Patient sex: M
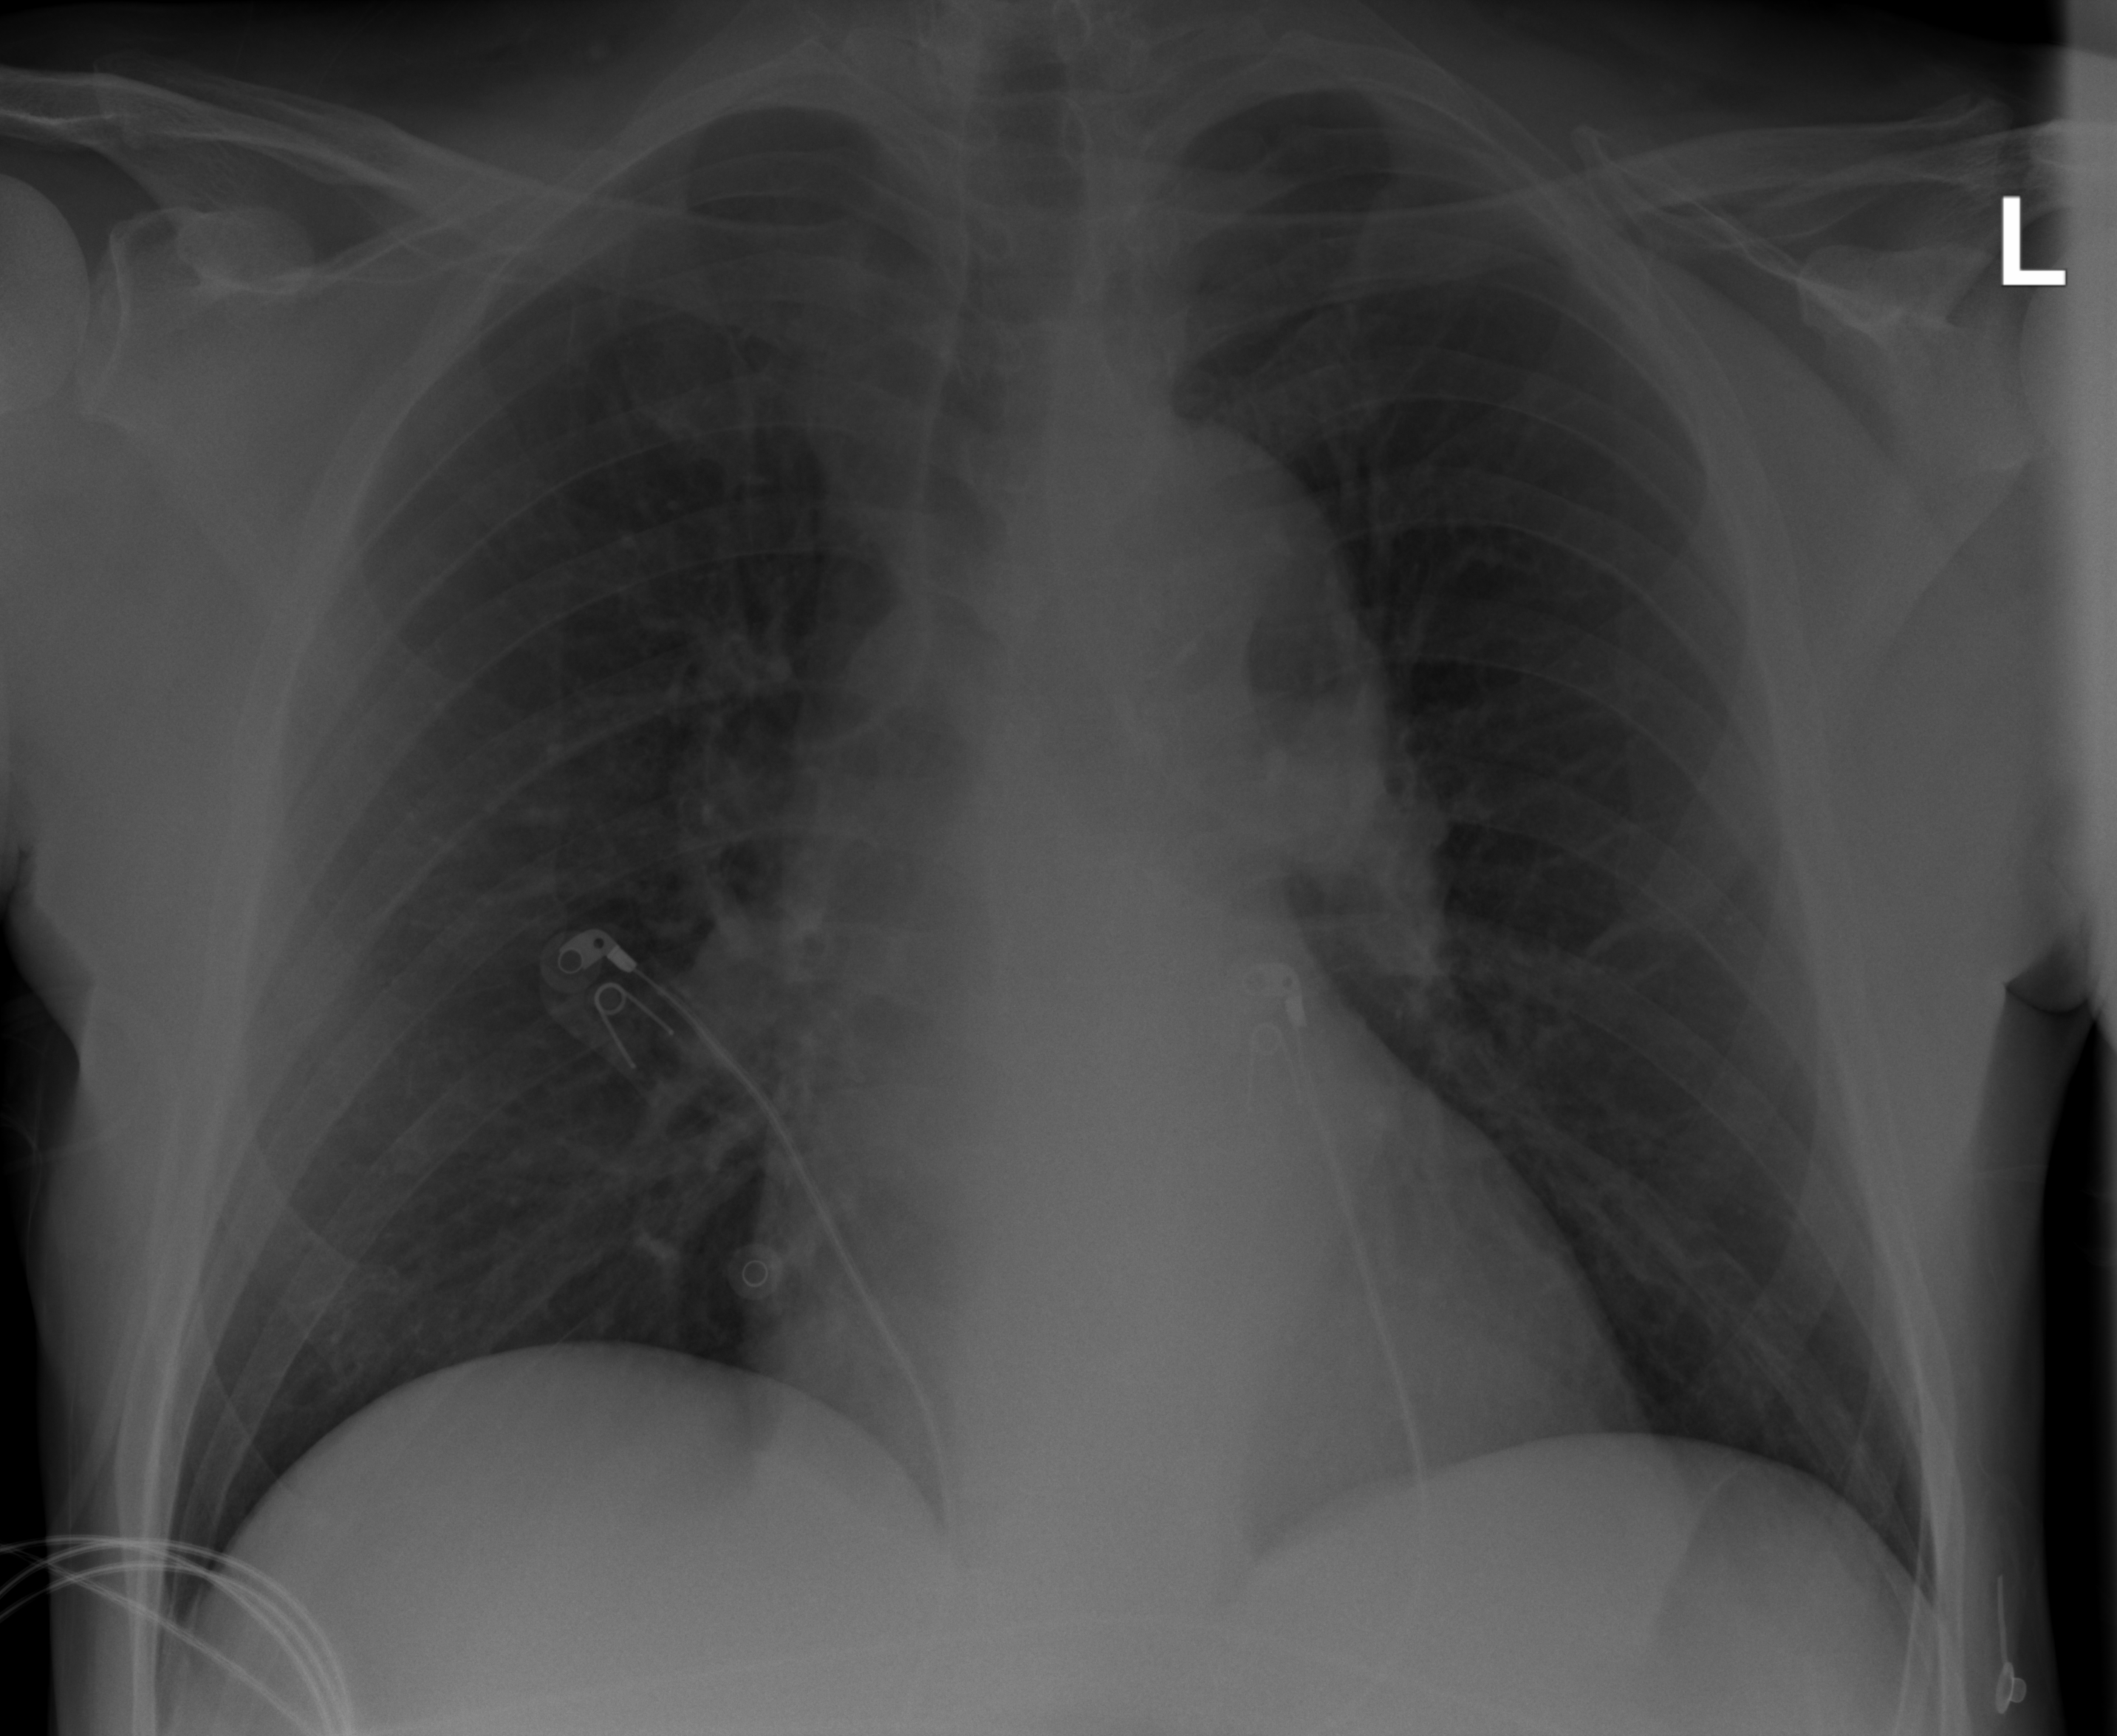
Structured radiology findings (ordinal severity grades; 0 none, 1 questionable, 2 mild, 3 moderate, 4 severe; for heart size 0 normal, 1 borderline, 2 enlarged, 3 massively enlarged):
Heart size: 1
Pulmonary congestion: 0
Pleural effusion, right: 2
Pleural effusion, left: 0
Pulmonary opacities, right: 0
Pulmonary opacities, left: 0
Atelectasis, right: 2
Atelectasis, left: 2